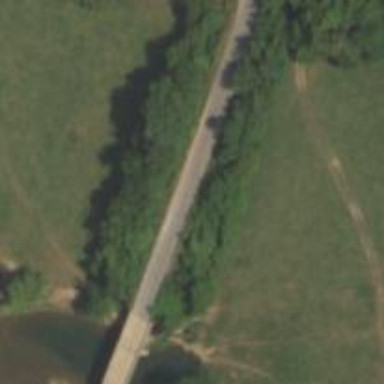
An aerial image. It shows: Tertiary road passing over bridge.